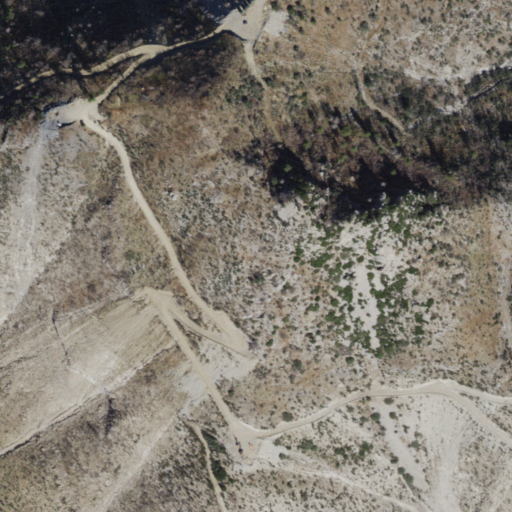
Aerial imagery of mountain in Arizona named Marble Peak containing grassland, shrub, and evergreen forest